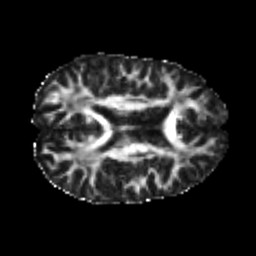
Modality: FA
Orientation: axial
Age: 25
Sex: male
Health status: healthy
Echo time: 0.074 s